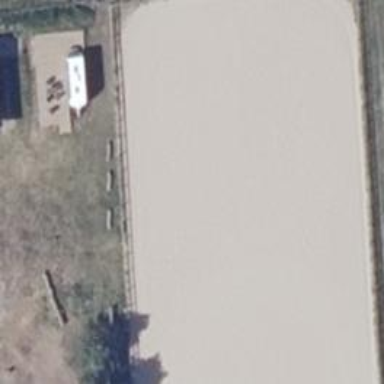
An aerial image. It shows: Equestrian pitch for leisure land use.